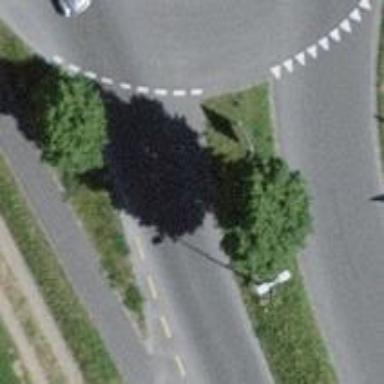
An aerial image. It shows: Primary road with asphalt surface and designated cycle lane.